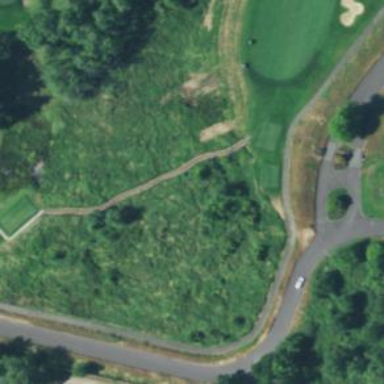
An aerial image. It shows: Path used for both walking and golf.